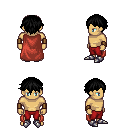
a pixel art fantasy rpg character, male body template, human, tanned skin, maroon cape, red pants, black short bangs hairstyle, leather bracers, metal boots, four views (front, back, left, right), 2x2 character sprite sheet, small pixel art, hard edges, no anti-aliasing